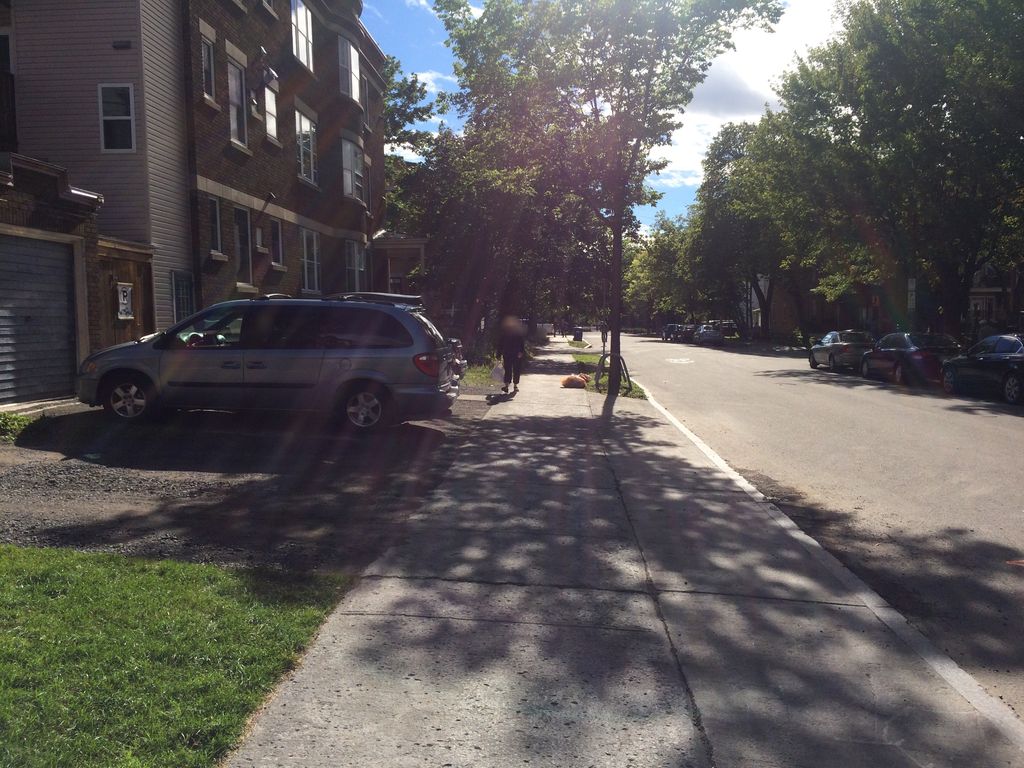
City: quebec_city